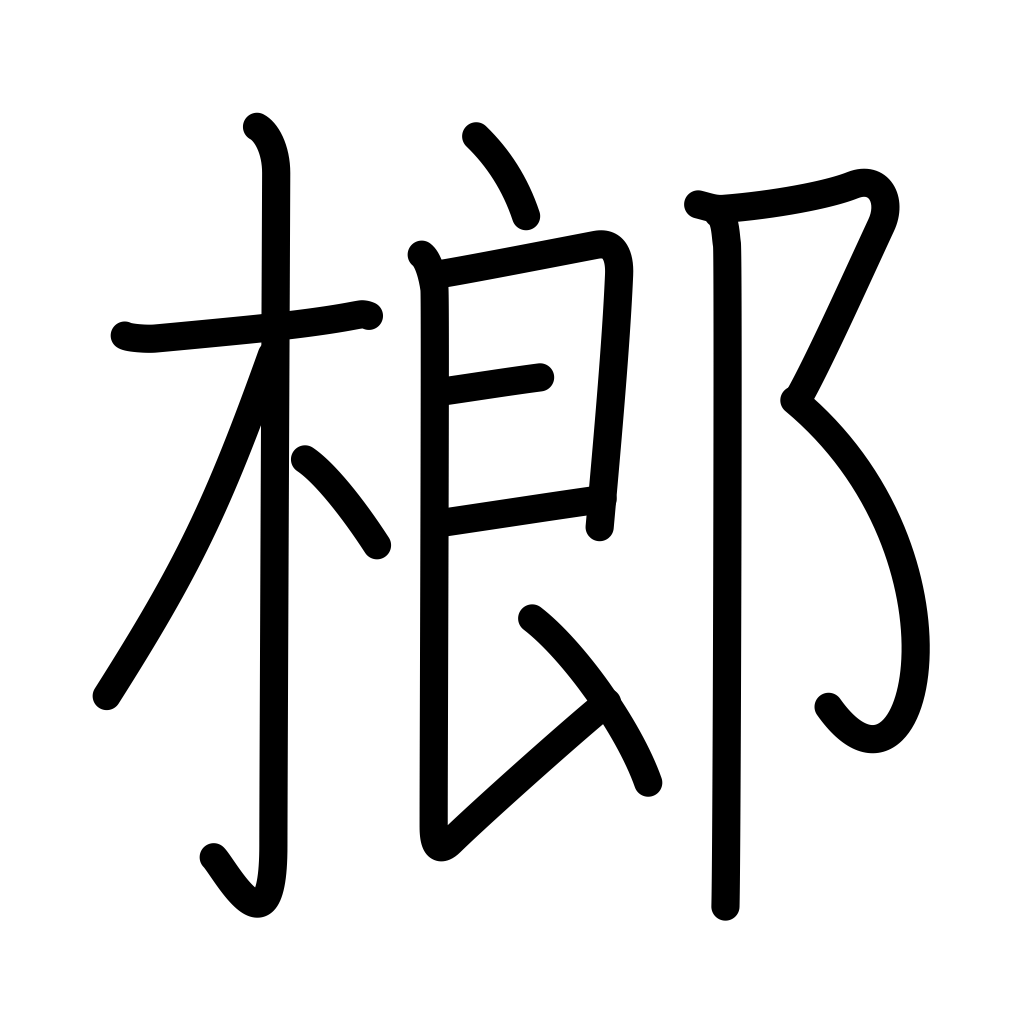
Meaning: betel palm tree